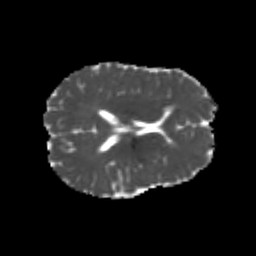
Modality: MD
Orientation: axial
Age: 20
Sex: female
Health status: healthy
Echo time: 0.074 s